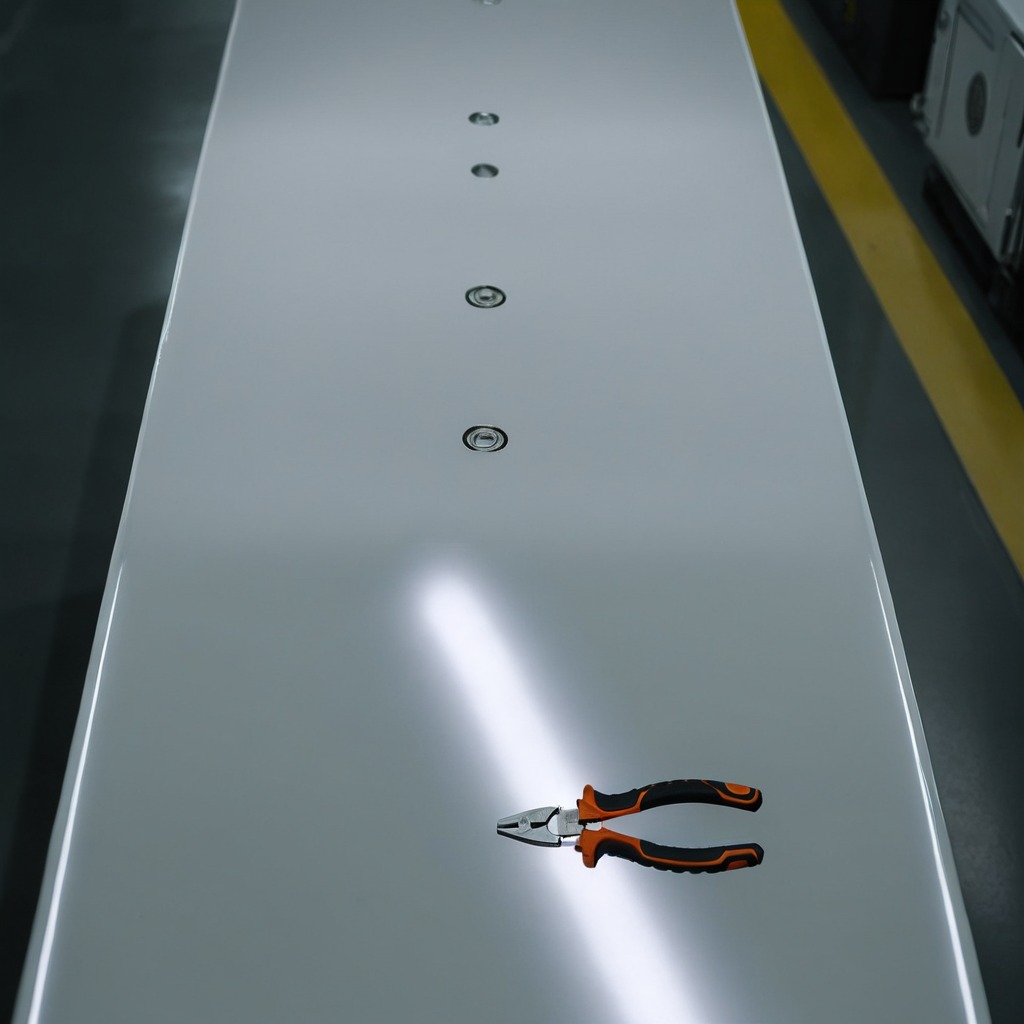
A plier is lying on a high-gloss table in a ship maintenance bay industrial lighting.